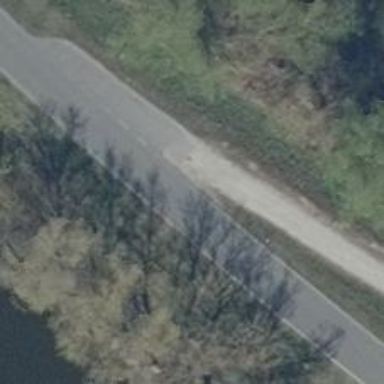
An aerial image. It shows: Unclassified road with asphalt surface and embankment.